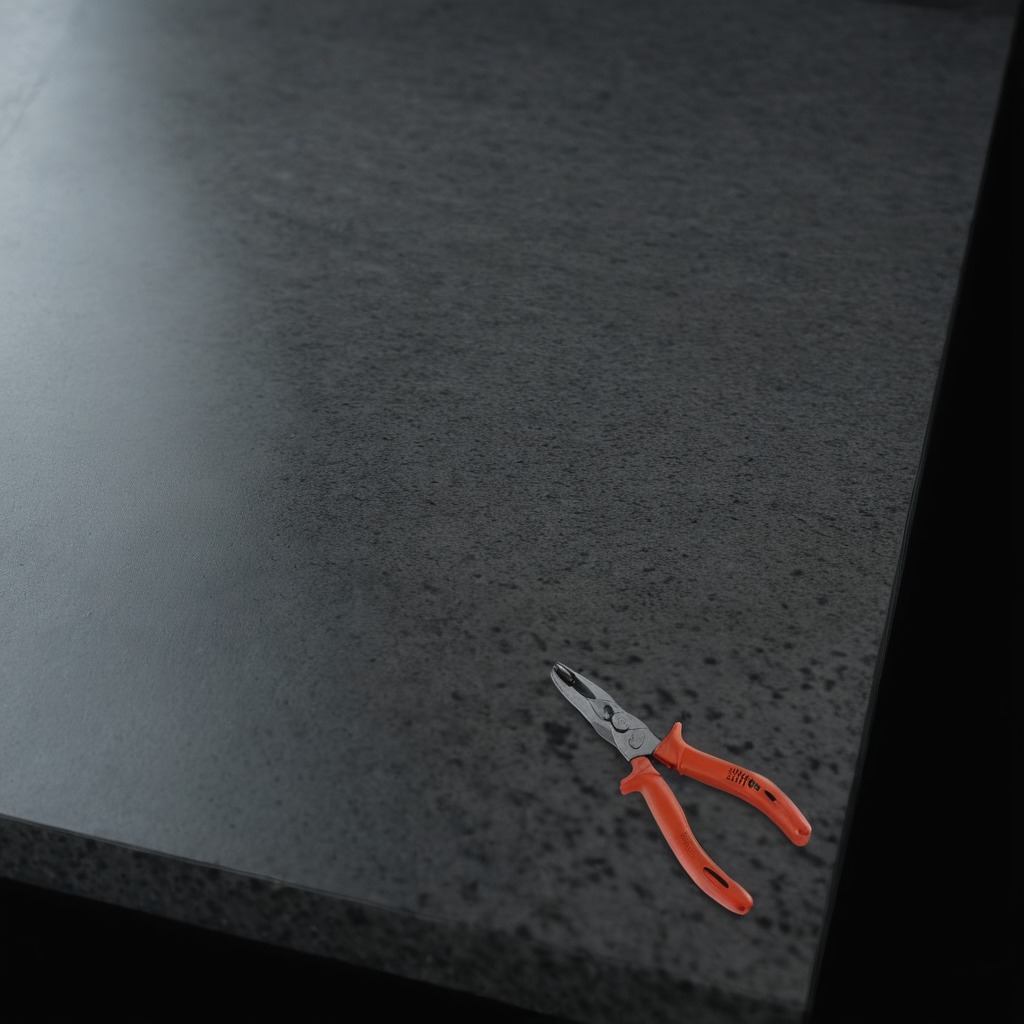
A plier is lying on a clean granite table inside a workshop at night.